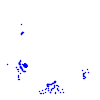
Particle: pion